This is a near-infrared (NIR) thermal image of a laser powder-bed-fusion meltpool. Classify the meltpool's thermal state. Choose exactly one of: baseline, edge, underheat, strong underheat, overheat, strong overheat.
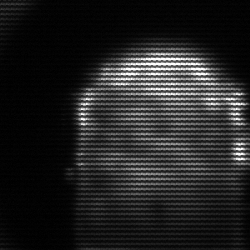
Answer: baseline